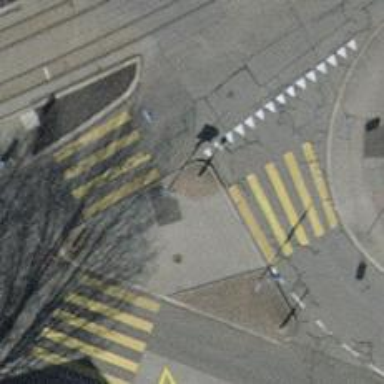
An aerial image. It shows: Asphalt footway with marked zebra crossing and island.